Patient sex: F
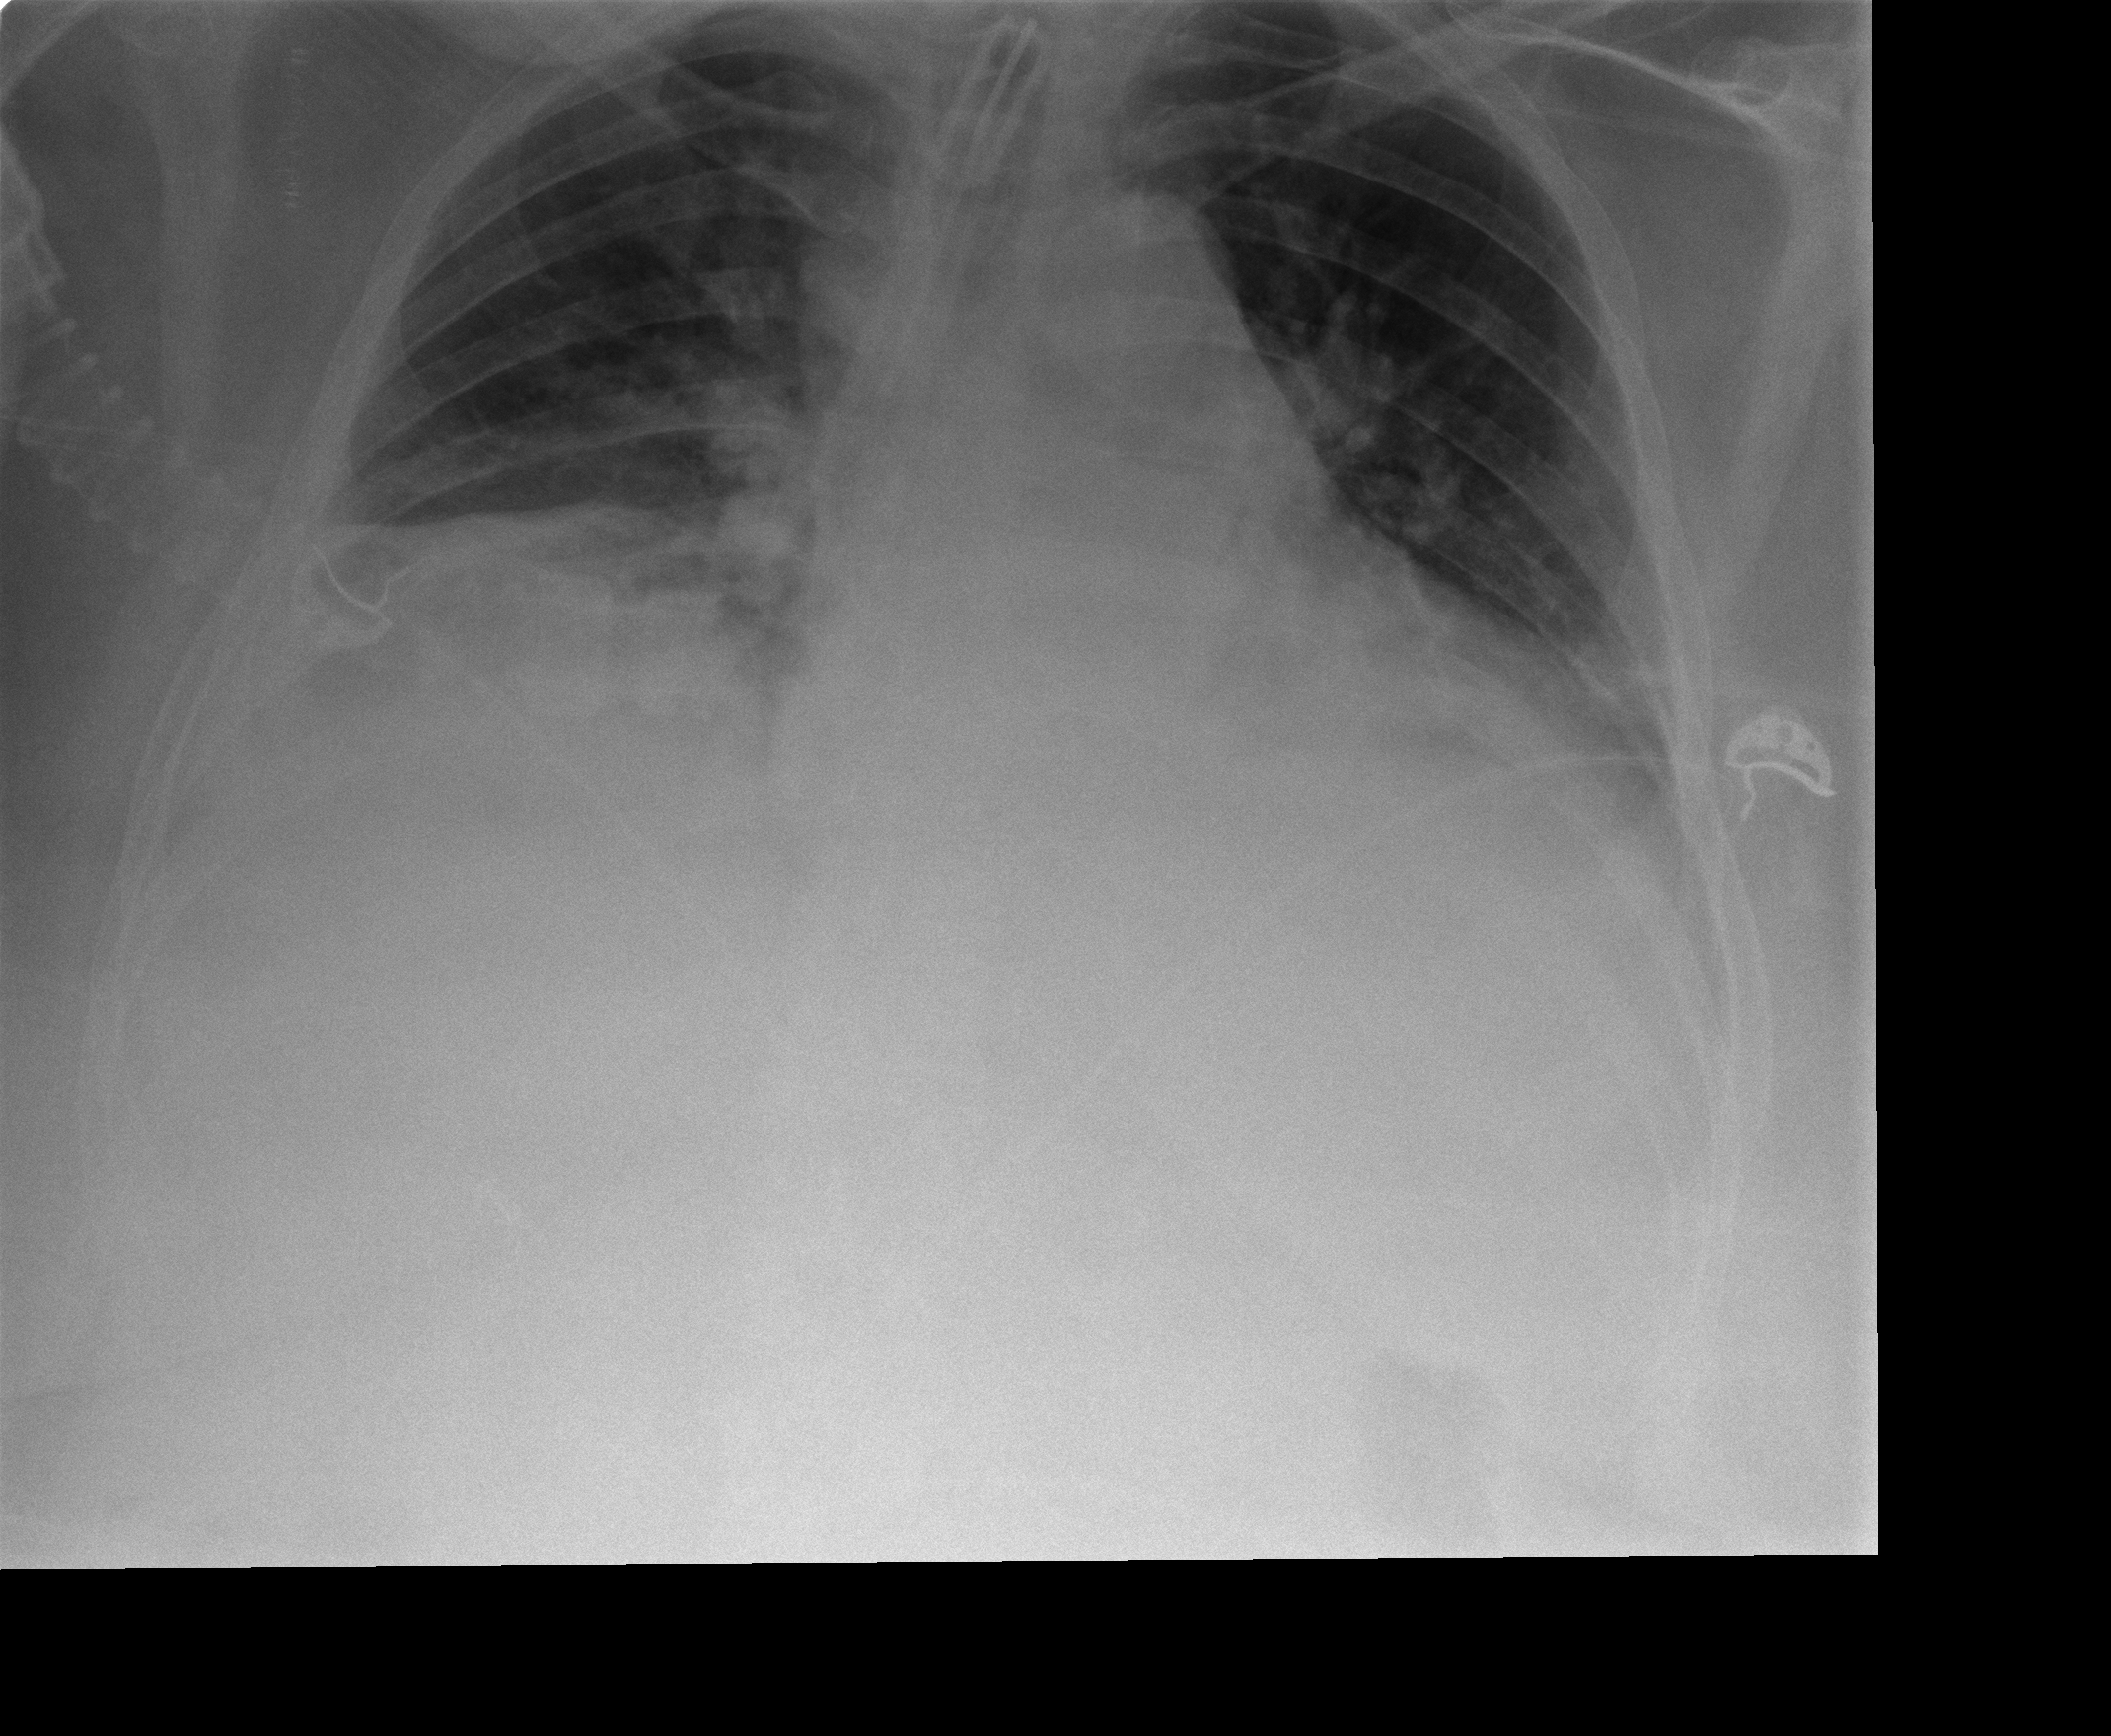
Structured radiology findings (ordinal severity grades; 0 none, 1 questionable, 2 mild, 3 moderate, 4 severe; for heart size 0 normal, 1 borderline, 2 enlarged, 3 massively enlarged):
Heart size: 0
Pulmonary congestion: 0
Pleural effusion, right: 1
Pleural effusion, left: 0
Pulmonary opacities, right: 0
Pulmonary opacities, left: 0
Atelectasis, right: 2
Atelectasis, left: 1